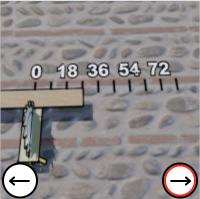
Task: length
Answer: 27
First scale value: 18.0